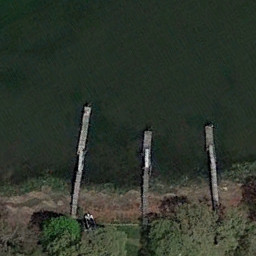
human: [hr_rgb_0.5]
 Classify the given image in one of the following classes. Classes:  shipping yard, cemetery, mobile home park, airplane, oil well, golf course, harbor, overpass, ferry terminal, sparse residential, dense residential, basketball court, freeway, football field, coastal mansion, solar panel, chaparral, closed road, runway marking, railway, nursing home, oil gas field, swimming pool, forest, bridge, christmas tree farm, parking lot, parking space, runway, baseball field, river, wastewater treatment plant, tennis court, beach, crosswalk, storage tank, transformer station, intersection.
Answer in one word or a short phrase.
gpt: ferry terminal